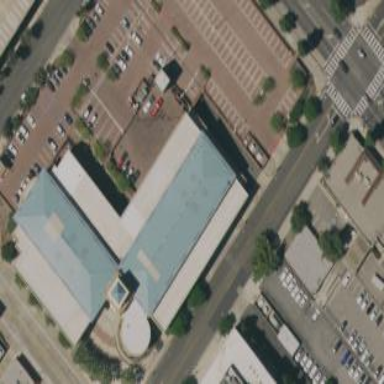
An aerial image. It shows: Public building.